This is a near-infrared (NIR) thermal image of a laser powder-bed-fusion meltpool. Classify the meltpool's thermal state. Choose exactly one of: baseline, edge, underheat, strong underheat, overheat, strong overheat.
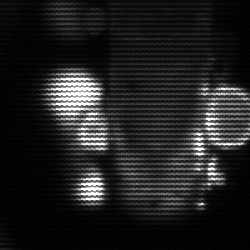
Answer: strong underheat